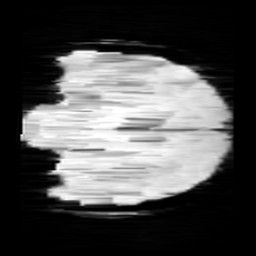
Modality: minIP
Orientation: coronal
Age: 9
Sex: female
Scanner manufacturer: siemens
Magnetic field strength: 3 T
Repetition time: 0.027 s
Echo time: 0.02 s